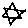
Label: star